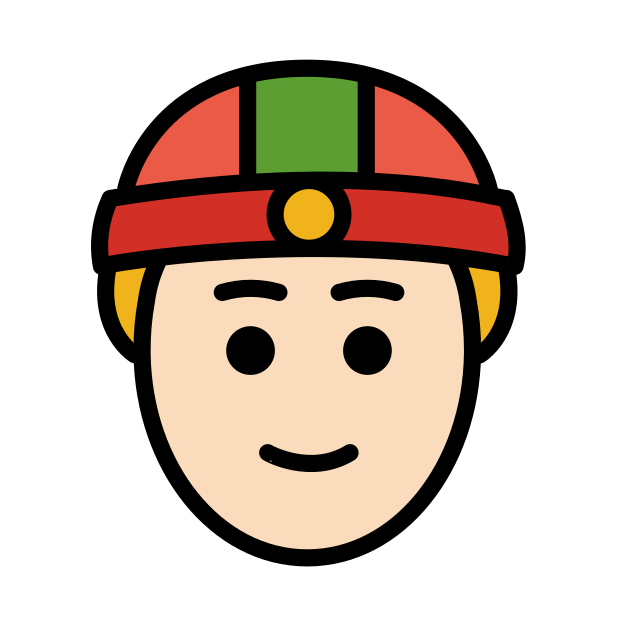
person with skullcap: light skin tone